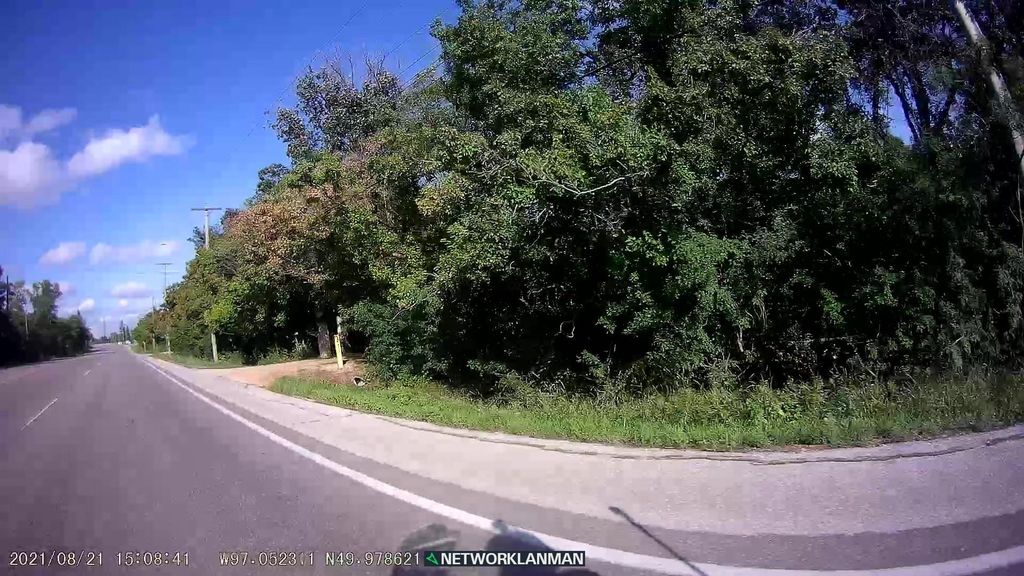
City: winnipeg